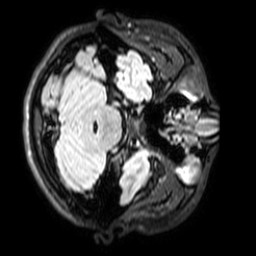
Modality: T1w
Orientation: axial
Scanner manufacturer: philips
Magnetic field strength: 3 T
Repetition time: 4.8 s
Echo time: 0.2586 s